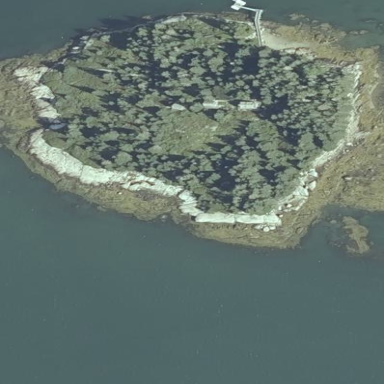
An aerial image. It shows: Island with natural coastline.